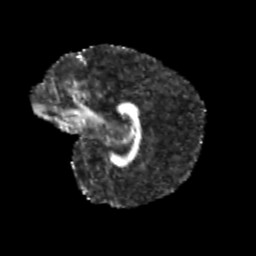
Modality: FA
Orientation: sagittal
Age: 11
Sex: female
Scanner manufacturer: siemens
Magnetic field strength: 3 T
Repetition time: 3.8 s
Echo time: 0.07 s